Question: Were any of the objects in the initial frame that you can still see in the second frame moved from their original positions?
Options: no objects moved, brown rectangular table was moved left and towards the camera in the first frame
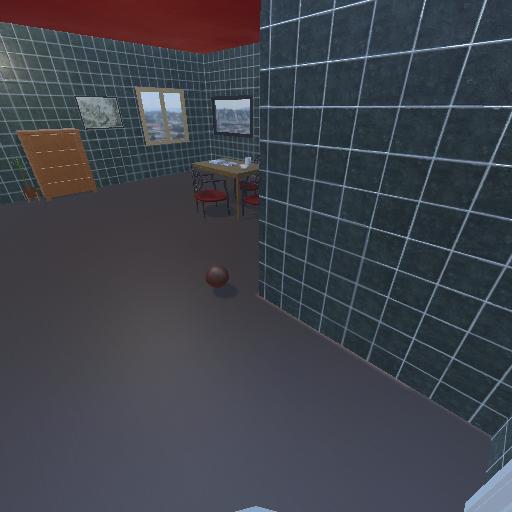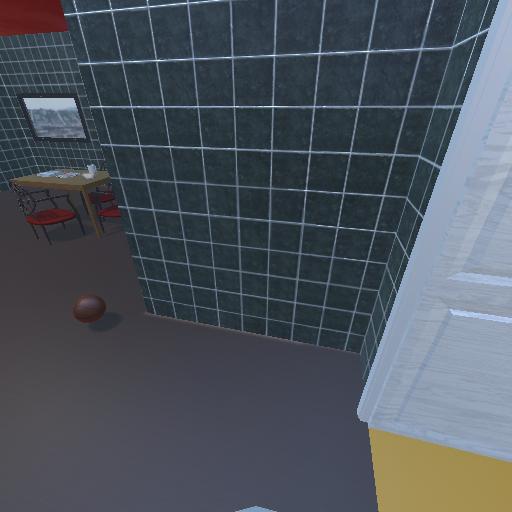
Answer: no objects moved